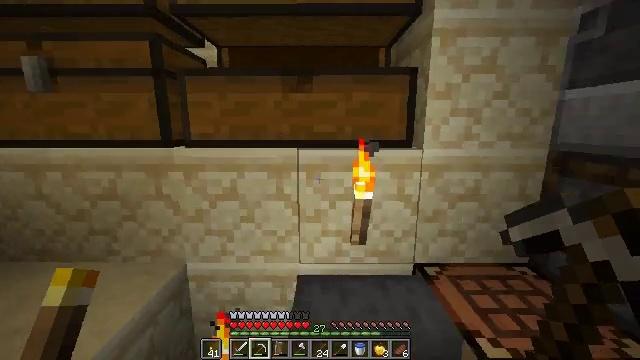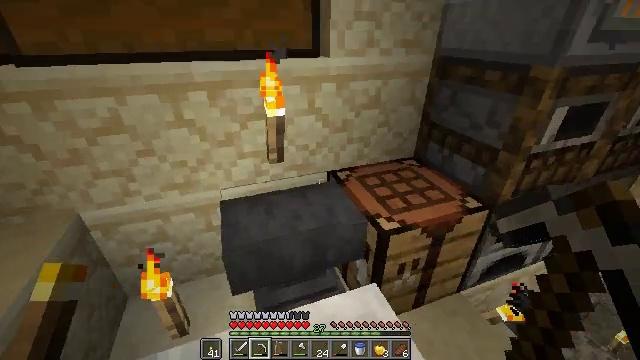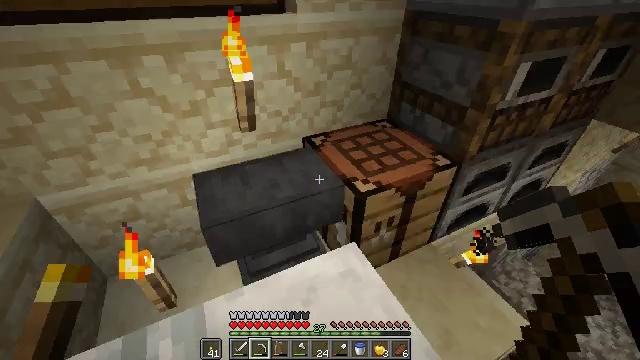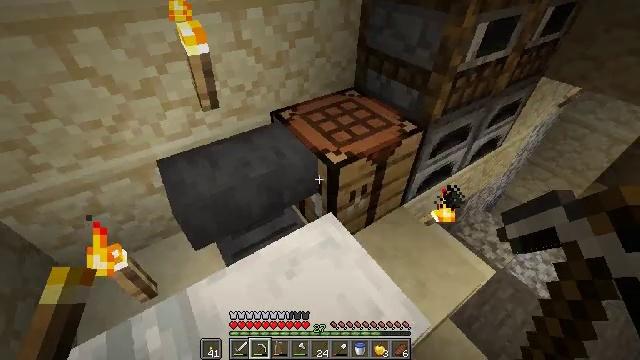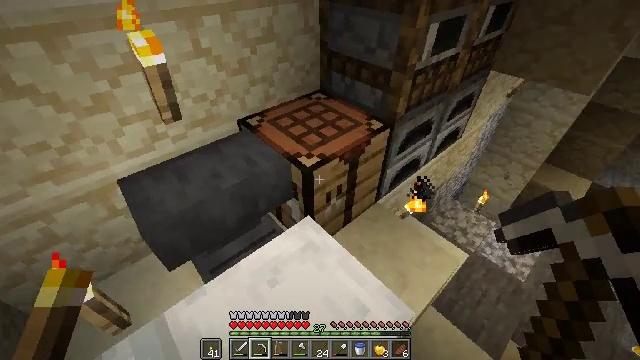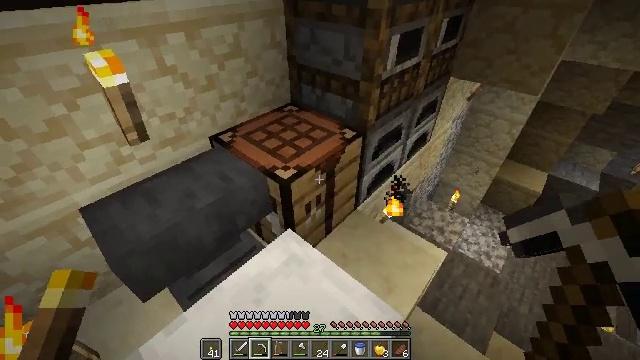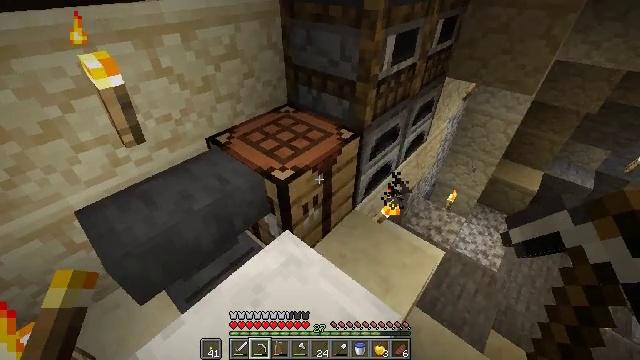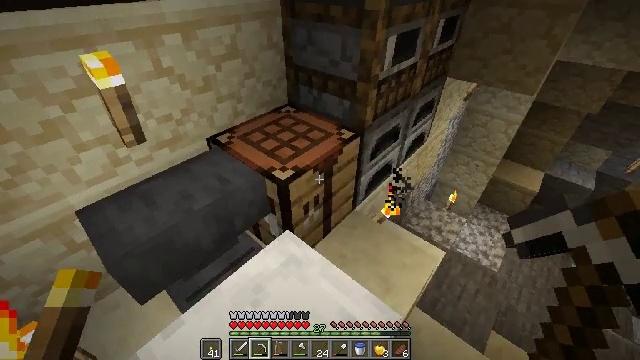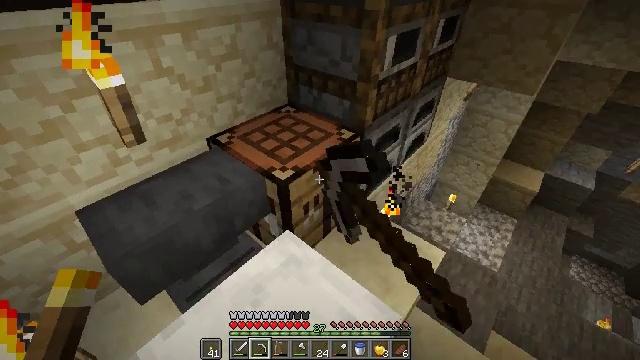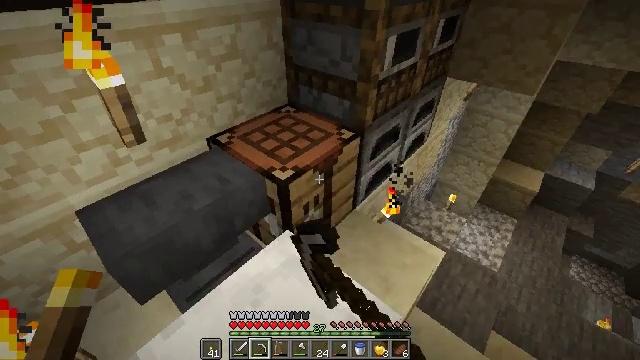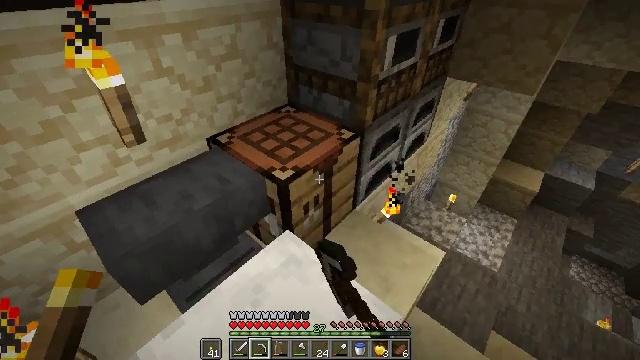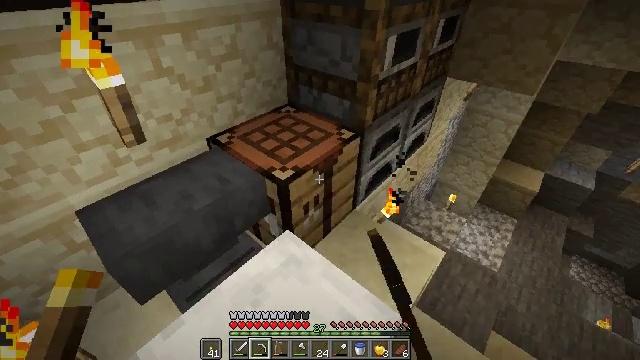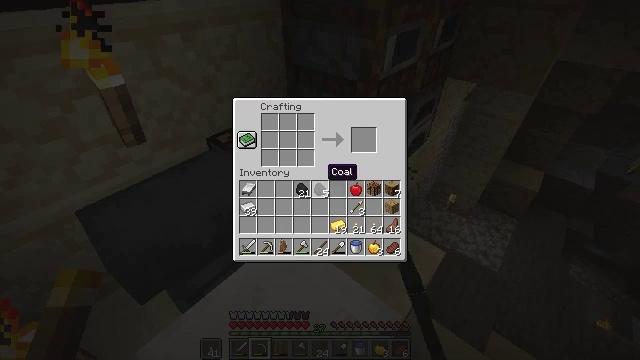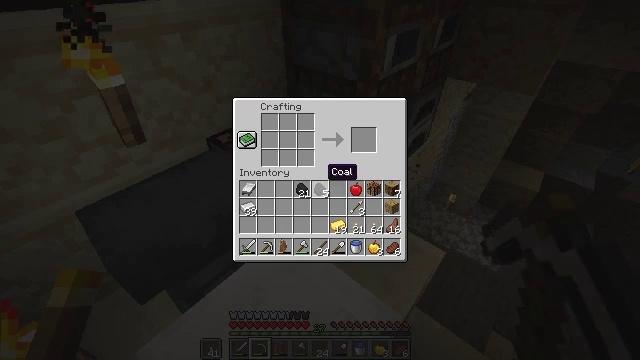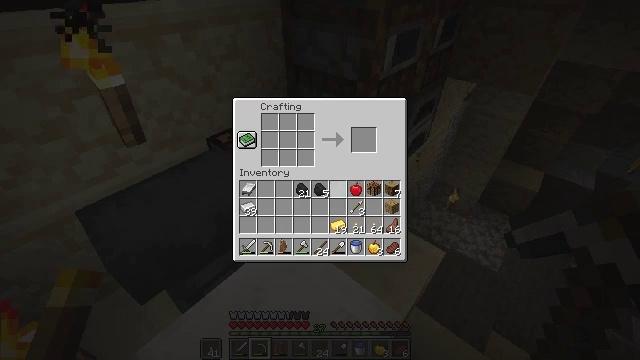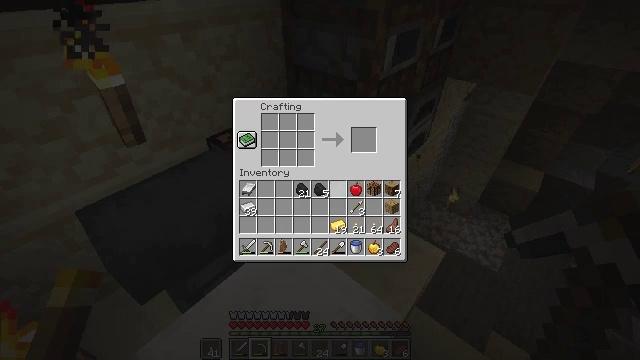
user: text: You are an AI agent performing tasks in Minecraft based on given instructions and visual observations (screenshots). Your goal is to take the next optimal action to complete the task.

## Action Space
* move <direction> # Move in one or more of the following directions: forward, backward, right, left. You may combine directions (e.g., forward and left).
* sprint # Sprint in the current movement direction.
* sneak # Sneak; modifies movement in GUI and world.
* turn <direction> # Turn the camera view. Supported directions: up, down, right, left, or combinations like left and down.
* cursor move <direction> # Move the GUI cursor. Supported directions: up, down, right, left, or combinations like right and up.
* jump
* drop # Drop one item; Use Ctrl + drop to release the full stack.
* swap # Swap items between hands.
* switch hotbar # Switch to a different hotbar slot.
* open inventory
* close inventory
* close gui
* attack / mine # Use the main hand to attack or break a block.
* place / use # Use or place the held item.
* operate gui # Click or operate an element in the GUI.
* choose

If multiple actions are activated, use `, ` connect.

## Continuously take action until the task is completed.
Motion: motion action
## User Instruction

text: Use the crafting grid to create a golden apple.
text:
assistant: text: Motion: turn right and down
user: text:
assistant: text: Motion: turn right and down
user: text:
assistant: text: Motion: turn right and down
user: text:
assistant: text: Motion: turn right
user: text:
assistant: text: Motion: turn right and up
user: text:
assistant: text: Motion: no_op
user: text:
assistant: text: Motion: use / place
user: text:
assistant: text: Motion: use / place
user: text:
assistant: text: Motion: use / place
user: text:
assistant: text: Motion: no_op
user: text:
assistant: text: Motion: no_op
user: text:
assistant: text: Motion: open gui
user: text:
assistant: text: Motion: no_op
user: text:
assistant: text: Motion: cursor move right
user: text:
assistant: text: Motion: cursor move right and down
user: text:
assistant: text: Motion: no_op
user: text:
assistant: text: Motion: no_op
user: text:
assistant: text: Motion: no_op
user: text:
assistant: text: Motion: no_op
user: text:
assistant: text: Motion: no_op
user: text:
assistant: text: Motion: no_op
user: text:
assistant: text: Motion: no_op
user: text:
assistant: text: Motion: no_op
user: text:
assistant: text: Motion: no_op
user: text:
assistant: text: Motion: no_op
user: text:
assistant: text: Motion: operate gui
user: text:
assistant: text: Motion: operate gui
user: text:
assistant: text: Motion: cursor move left and up, operate gui
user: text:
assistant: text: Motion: cursor move left and up
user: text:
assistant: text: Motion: cursor move up